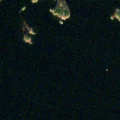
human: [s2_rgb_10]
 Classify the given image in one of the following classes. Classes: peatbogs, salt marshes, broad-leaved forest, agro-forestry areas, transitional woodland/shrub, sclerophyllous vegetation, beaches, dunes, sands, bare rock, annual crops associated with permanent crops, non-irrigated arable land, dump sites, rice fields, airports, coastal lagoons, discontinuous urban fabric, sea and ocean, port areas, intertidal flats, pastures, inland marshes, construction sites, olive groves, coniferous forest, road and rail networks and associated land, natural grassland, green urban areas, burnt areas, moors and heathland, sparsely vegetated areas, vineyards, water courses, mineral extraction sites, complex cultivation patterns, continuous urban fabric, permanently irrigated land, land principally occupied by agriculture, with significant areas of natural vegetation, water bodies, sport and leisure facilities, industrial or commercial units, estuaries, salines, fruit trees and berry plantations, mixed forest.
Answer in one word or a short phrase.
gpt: water bodies